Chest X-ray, PA view. Patient: 51 years old, sex M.
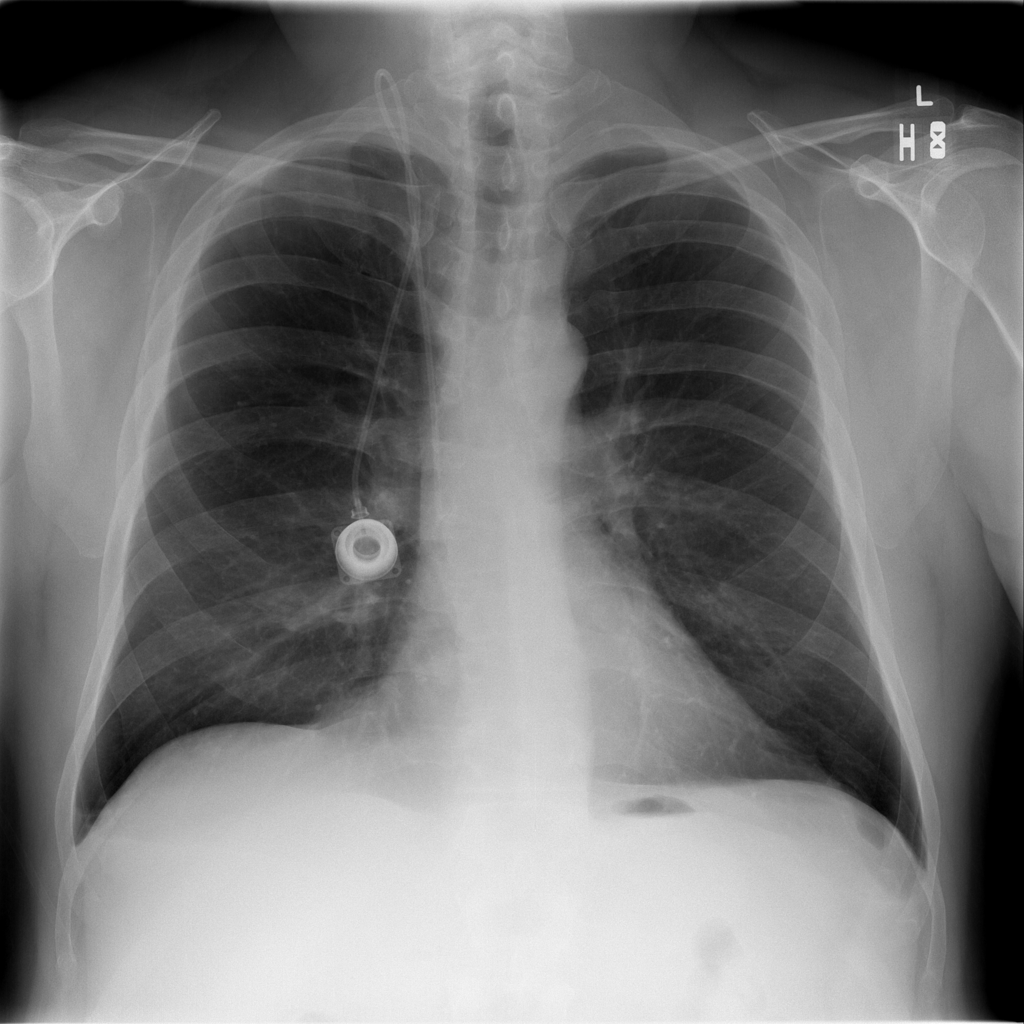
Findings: No Finding